Aerial crown-view tile of a tropical tree (Barro Colorado Island, Panama), acquired 20250317:
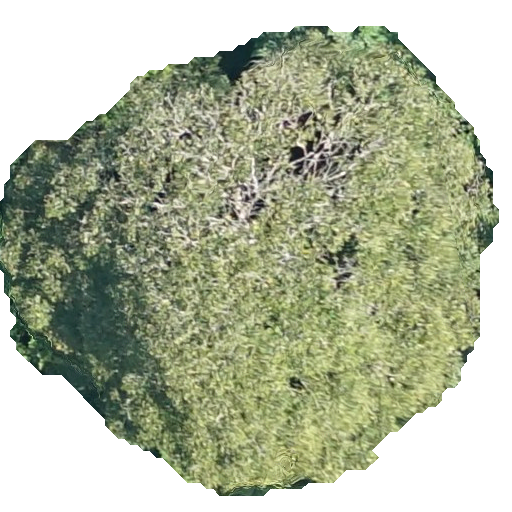
Species: Dipteryx oleifera
GBIF accepted scientific name: Dipteryx oleifera
Crown area: 255.929 m²